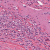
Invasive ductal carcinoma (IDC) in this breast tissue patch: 0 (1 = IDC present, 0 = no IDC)